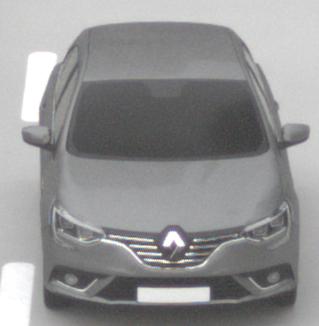
Make: Renault
Model: Mégane ENERGY TCe 100
Detailed model: Mégane (IV)
Model produced from: 2016/03
Model produced until: 2018/08
Doors: 5
Color: gray
Road condition: dry road
Daytime: morning or afternoon
Contrast: low contrast